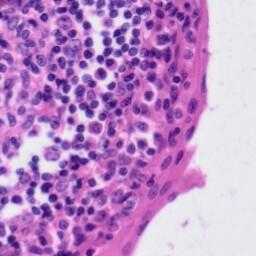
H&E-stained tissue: Tonsil